Field crop: maize
Growth stage: 1
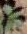
Species: datura